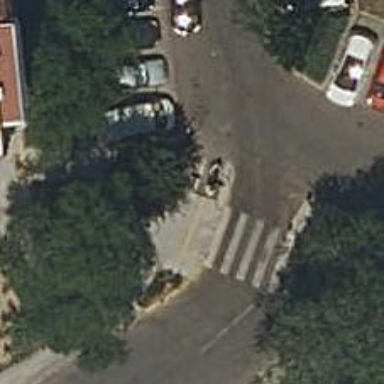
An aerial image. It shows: Motorcycle parking area.